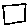
Label: square